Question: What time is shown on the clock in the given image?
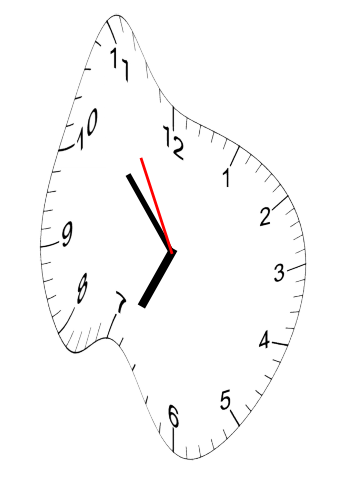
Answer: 06:52:55